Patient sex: M
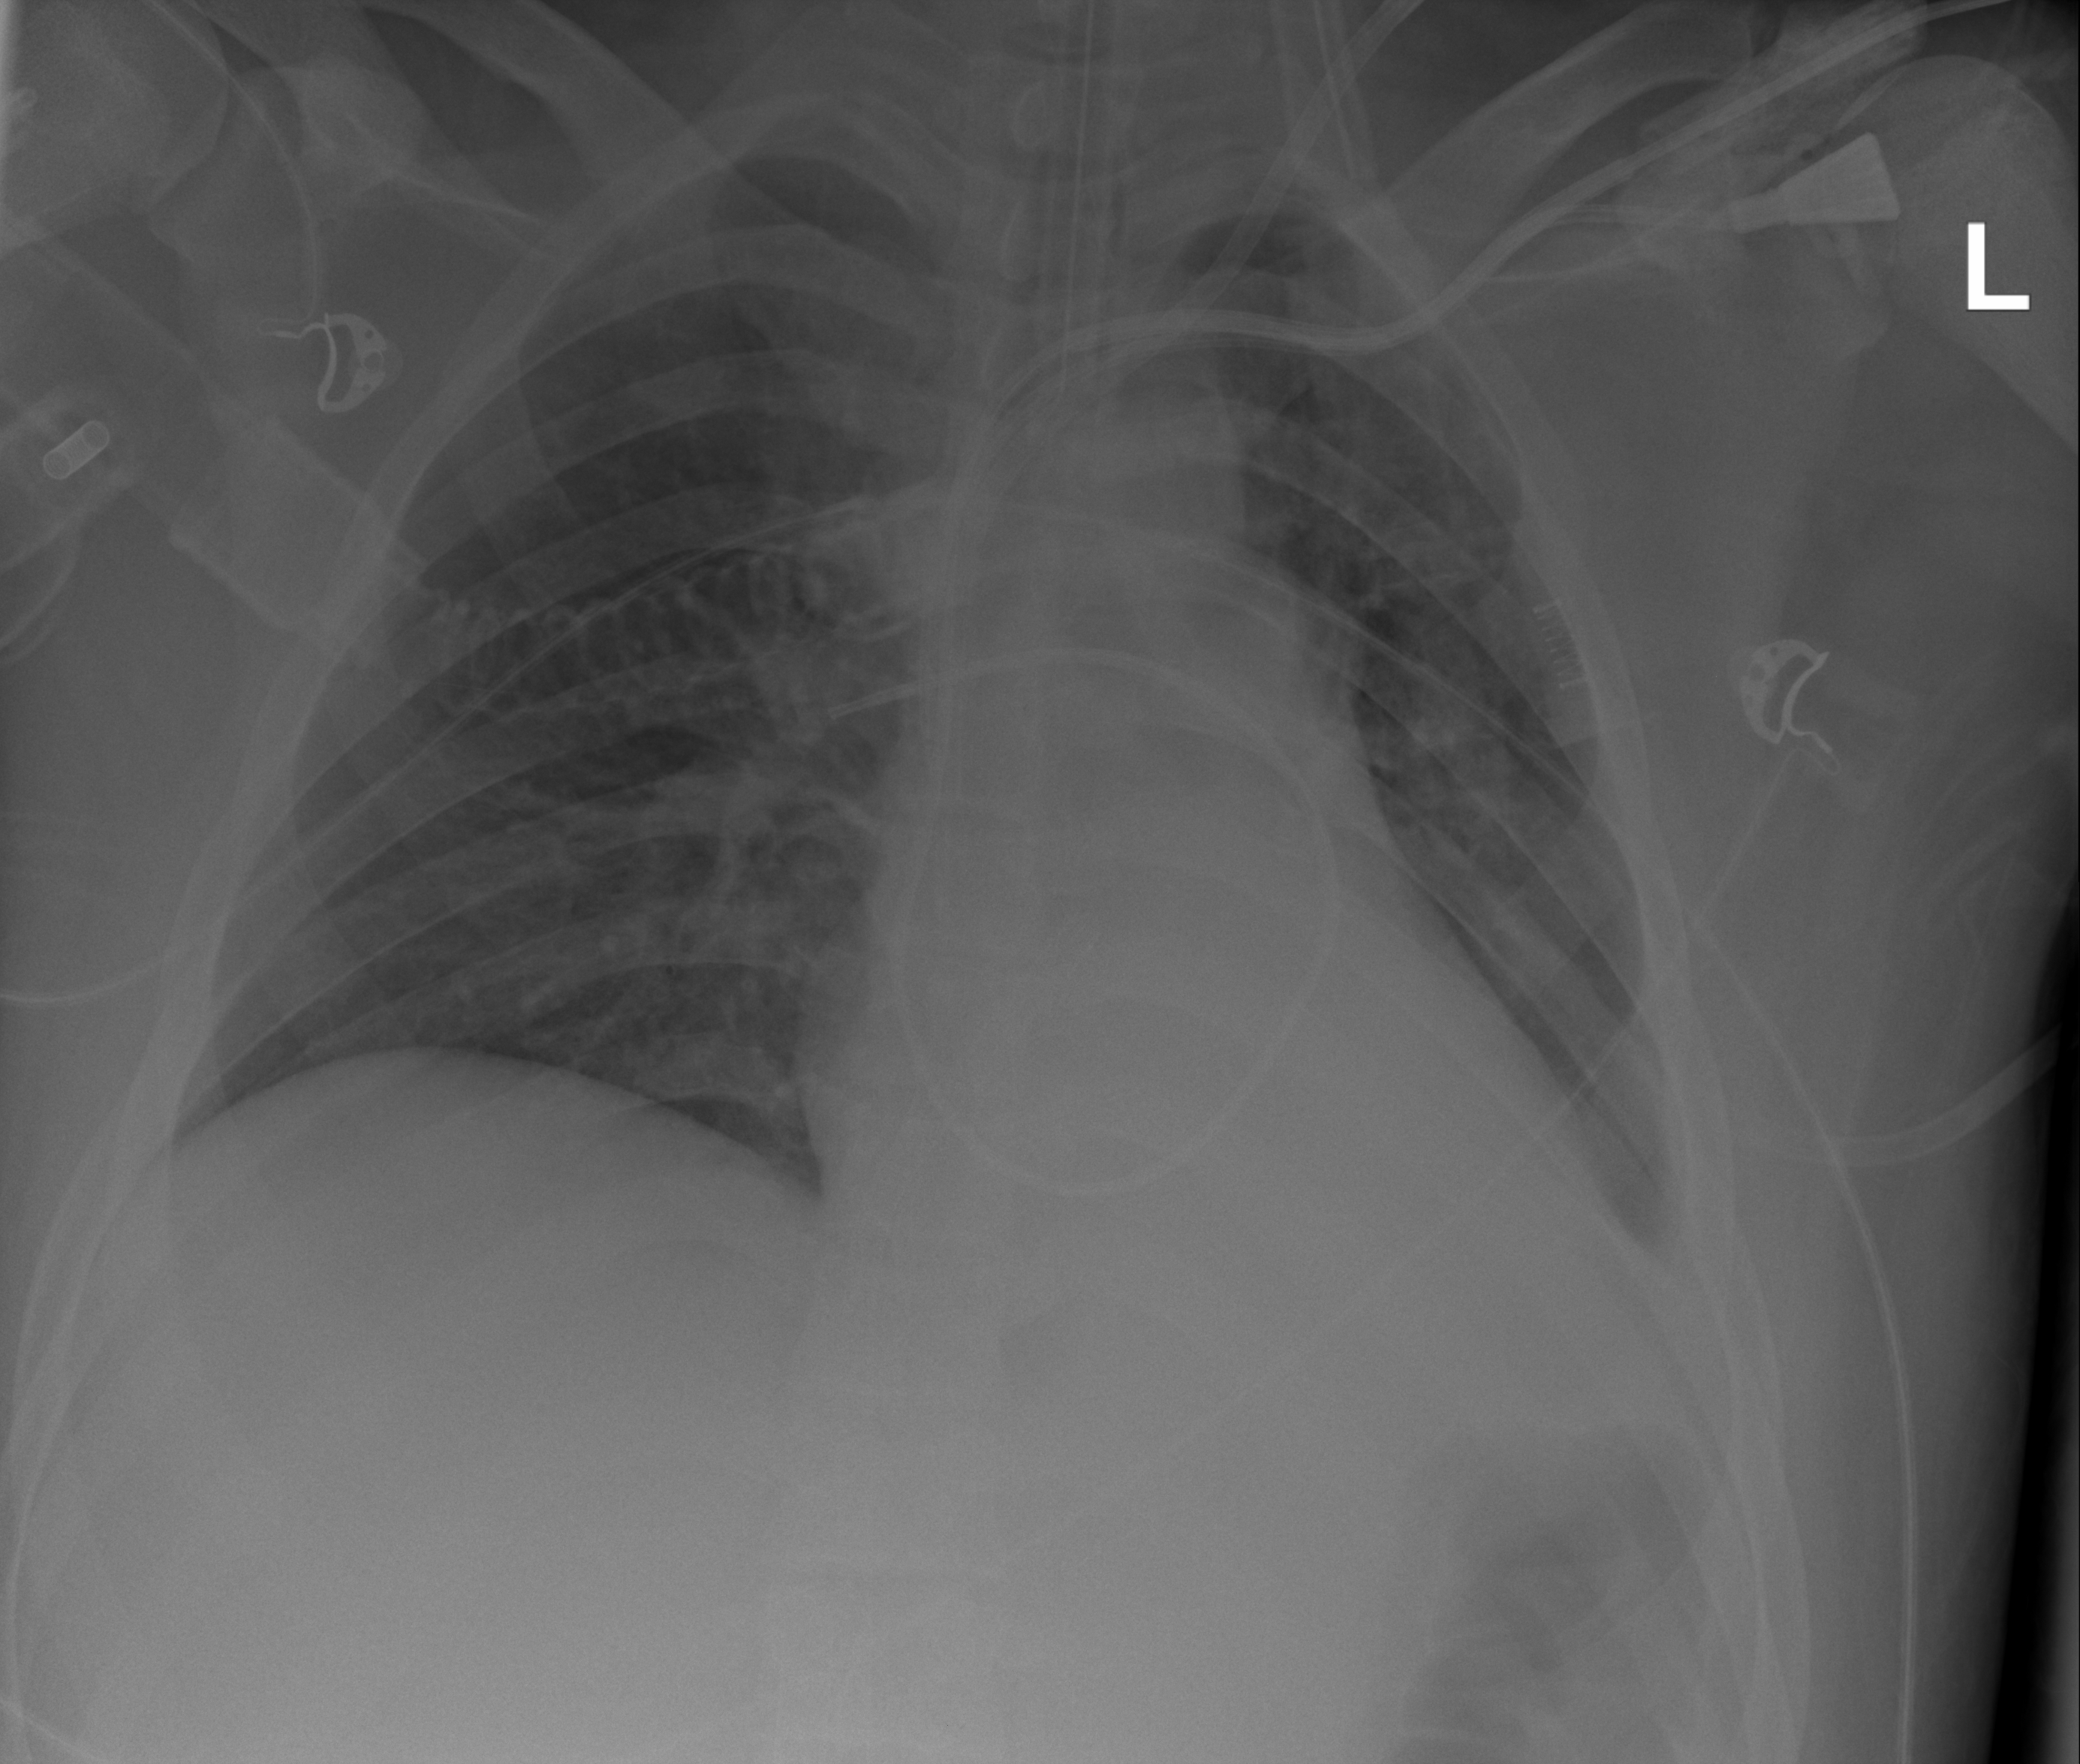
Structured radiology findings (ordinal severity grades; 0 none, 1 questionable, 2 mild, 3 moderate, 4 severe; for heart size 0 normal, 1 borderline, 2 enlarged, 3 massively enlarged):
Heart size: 1
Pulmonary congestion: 0
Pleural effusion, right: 0
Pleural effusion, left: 2
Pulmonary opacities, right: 0
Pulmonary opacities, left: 1
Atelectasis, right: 0
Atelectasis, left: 2